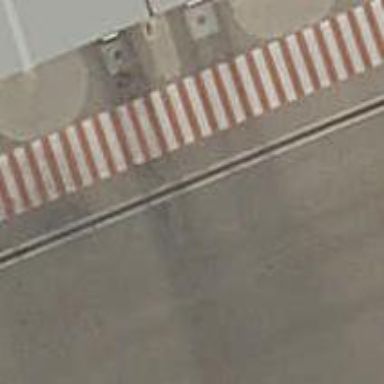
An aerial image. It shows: Uncontrolled zebra crossing on the road.